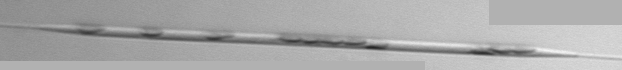
Label: Rhizosolenia